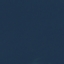
Label: SeaLake